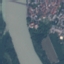
Land use / land cover class: River